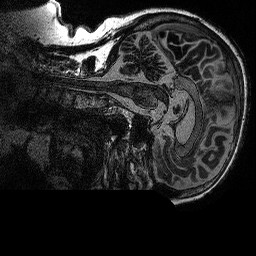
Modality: MP2RAGE
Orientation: sagittal
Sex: female
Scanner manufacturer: siemens
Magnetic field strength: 3 T
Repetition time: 5 s
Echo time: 0.00292 s